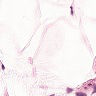
Metastatic tissue present: no